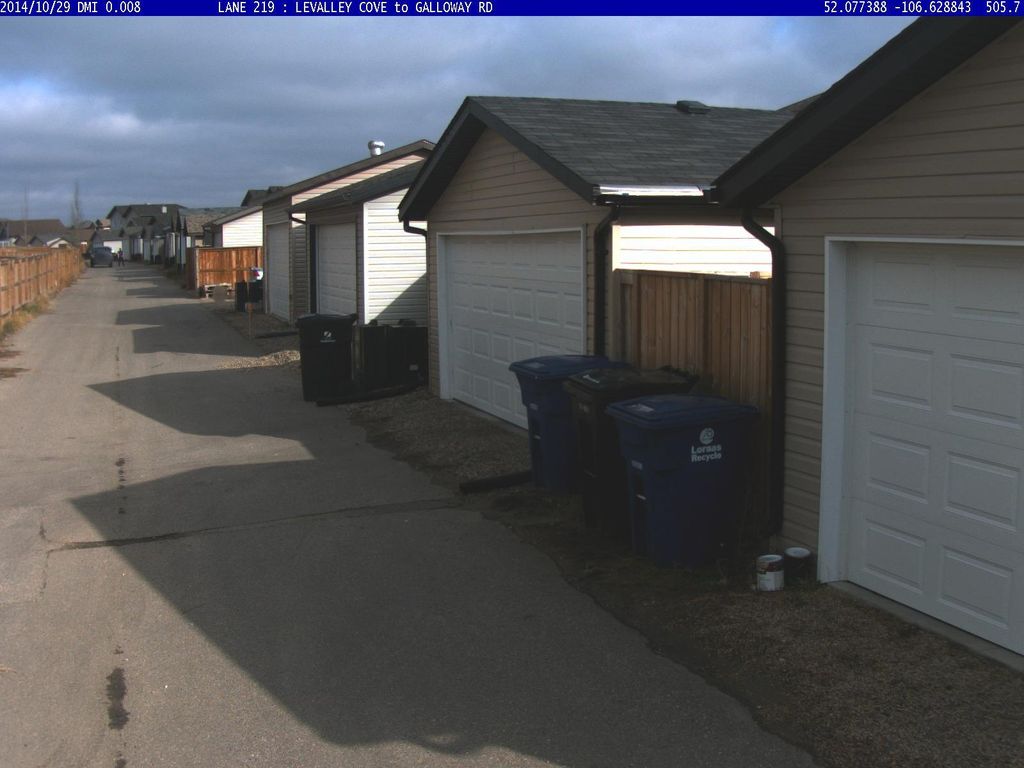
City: saskatoon